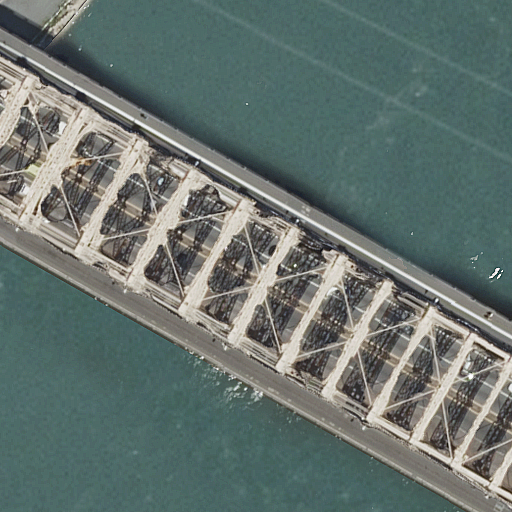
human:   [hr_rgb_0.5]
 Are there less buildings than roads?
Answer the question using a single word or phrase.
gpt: yes

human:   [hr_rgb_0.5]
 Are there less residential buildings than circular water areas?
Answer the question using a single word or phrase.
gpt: no

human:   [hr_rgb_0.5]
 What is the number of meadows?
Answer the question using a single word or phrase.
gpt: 0

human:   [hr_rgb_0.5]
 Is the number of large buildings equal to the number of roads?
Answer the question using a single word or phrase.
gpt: no

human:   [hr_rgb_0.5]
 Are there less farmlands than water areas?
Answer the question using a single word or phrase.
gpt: yes

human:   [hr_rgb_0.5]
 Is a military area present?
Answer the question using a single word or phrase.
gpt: no

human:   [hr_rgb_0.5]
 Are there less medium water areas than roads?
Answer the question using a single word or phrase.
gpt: yes

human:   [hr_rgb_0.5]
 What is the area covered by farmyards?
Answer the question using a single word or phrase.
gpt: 0m2

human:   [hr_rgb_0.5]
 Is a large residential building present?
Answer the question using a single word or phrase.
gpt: no

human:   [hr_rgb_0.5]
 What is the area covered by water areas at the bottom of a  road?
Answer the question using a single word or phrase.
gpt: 0m2

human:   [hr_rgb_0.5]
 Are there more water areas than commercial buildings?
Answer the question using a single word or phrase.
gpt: yes

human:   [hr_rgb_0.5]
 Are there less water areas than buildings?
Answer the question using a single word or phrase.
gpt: no

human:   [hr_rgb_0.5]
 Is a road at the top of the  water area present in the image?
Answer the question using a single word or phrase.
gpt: no

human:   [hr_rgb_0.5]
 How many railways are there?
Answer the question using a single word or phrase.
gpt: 0

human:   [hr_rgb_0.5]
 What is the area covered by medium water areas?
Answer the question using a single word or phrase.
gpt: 0m2

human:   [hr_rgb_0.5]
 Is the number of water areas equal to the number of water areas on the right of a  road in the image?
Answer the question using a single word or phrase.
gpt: no

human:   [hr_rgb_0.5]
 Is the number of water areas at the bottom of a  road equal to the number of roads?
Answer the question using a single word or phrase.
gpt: no

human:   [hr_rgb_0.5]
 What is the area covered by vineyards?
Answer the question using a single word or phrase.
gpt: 0m2

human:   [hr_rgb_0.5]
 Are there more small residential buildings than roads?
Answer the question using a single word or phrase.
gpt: no

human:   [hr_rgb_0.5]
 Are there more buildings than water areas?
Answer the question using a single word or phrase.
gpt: no

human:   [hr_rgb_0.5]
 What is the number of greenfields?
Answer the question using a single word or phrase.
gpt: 0

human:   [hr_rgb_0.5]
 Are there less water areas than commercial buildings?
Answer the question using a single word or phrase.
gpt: no

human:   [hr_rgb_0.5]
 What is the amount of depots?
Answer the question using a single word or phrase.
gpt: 0

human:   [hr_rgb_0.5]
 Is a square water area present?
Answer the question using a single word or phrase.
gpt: no

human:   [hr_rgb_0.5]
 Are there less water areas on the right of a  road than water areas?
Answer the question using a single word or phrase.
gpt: yes

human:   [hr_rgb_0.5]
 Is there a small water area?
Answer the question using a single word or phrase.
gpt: no

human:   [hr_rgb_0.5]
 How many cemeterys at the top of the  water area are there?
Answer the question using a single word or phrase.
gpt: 0

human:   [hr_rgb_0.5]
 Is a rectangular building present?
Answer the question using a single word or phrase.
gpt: no

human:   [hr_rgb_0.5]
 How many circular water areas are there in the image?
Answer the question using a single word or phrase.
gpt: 0

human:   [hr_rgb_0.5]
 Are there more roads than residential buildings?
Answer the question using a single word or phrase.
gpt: yes

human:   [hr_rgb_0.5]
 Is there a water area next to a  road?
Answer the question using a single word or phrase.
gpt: yes

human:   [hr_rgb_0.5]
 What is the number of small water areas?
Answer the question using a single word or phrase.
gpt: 0

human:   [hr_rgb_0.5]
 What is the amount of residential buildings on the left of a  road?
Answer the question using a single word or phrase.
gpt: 0

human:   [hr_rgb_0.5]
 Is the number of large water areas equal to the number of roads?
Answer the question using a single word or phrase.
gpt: no

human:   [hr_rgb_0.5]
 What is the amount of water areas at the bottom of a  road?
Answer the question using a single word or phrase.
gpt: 0

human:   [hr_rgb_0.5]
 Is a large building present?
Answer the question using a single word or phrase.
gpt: no